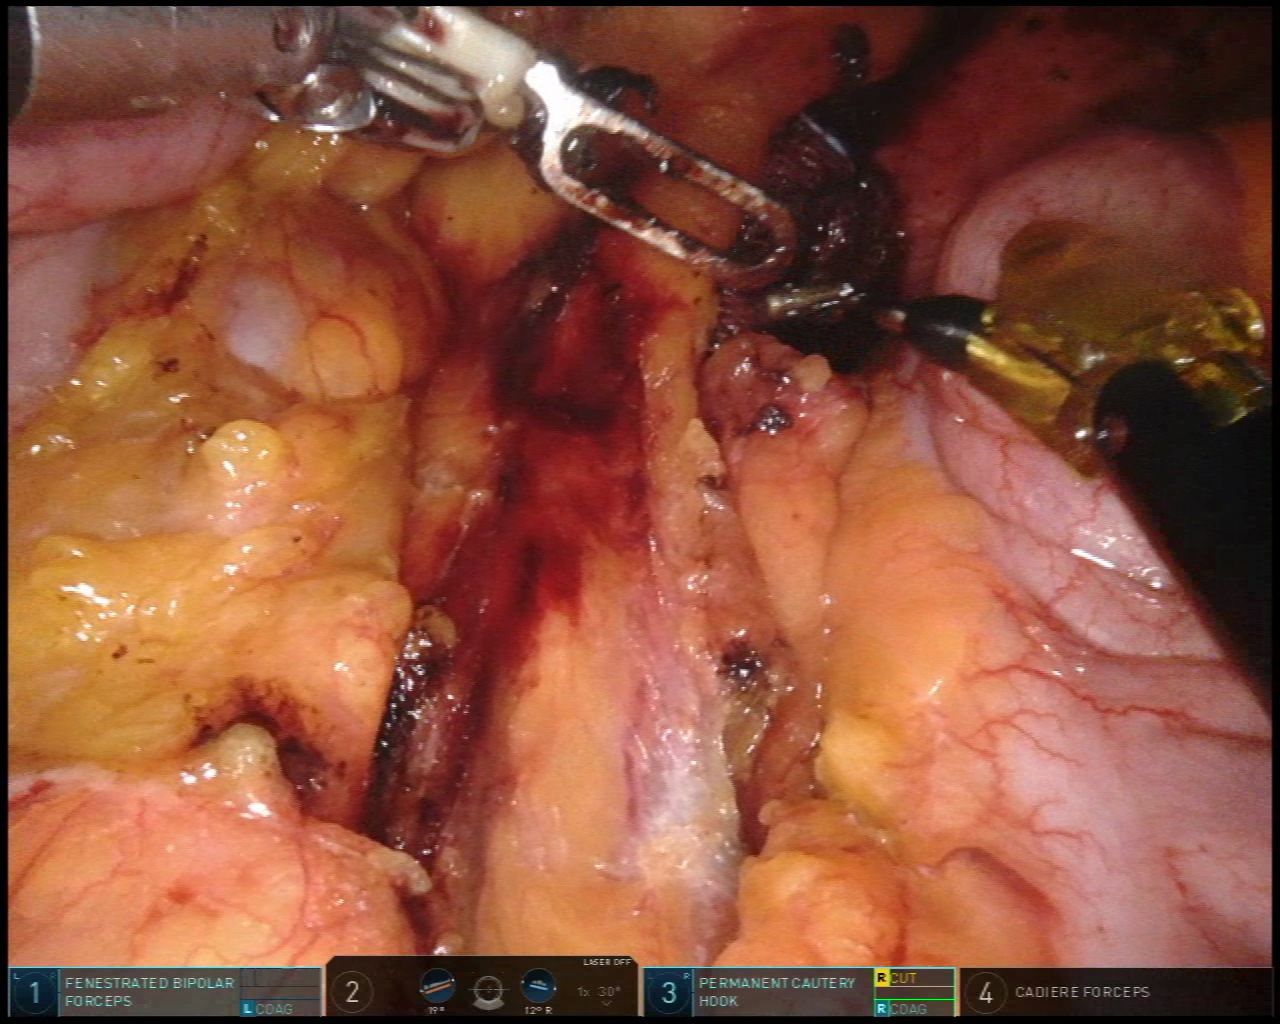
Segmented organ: colon
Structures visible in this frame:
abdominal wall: yes
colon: yes
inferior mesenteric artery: no
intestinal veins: no
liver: no
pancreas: yes
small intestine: no
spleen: no
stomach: no
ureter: no
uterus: no
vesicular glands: no